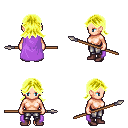
a pixel art fantasy rpg character, female body template, human, light skin, lavender cape, metal pants, gold loose hair, maroon shoes, spear, four views (front, back, left, right), 2x2 character sprite sheet, small pixel art, hard edges, no anti-aliasing